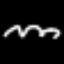
Label: squiggle